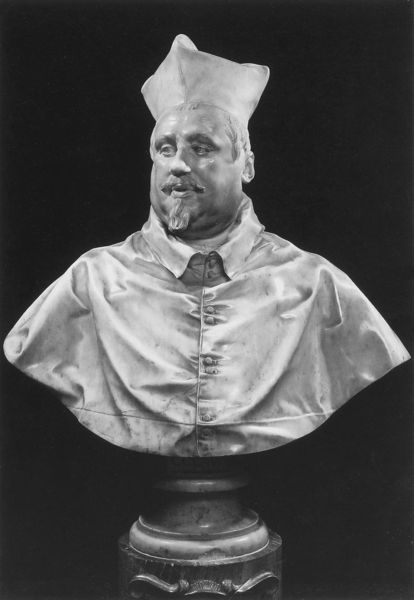
Titel: Büste von Kardinal Scipione Borghese
Künstler: Giovanni Lorenzo Bernini
Institution: Rom, Villa Borghese
Schlagwörter: kopf, mann, umhang, weiß, hut, marmor, mund, nase, ohr, schwarz, blick, haube, bart, mütze, augen, falten, kragen, sockel, stein, portrait, gewand, haare, mantel, lippen, skulptur, statue, wangen, bischof, papst, dick, büste, robe, bildhauerei, knöpfe, ziegenbart, kardinal, fürst, spitzbart, pfarrer, bischofsmütze, prälat, galero